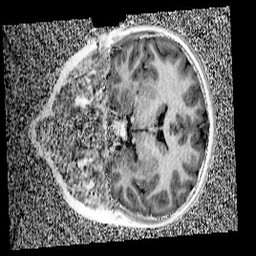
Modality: UNIT1
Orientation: coronal
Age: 9
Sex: female
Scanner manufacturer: siemens
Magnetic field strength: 3 T
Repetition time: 4 s
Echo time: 0.00299 s